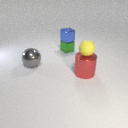
small green metal cube to the right of large gray metal sphere